RGB frame:
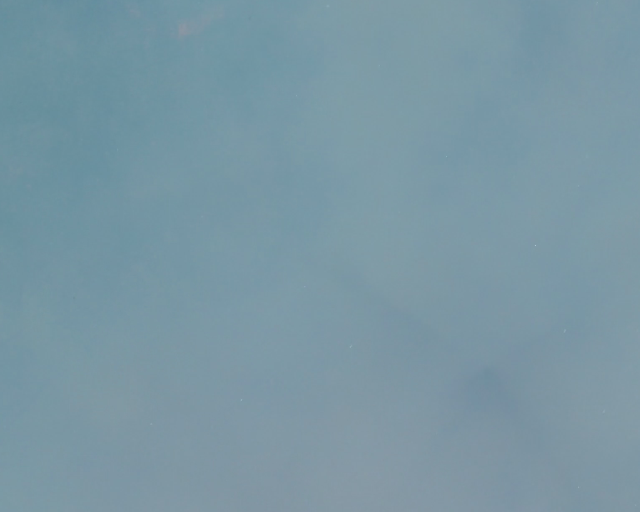
Thermal frame:
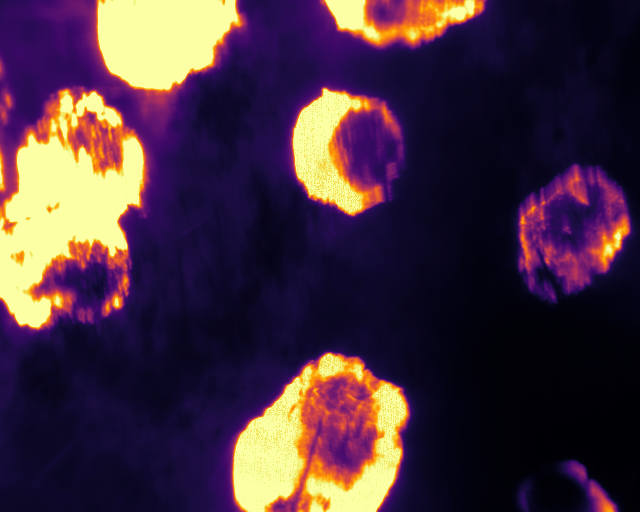
Captured: 2026-02-26 02:29:26
Pixels at or above 80 °C: 77313 (fraction of frame: 0.2359)